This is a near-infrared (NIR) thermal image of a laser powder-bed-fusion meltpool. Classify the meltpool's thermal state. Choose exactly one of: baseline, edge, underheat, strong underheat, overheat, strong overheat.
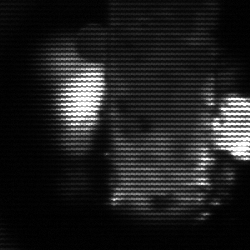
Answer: strong underheat